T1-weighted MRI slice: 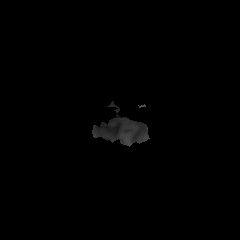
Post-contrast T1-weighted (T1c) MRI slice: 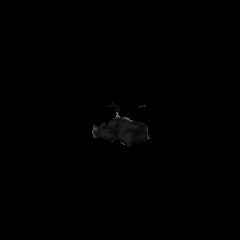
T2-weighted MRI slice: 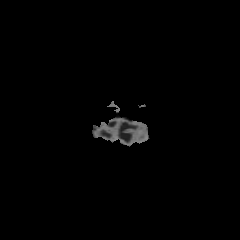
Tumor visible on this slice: no